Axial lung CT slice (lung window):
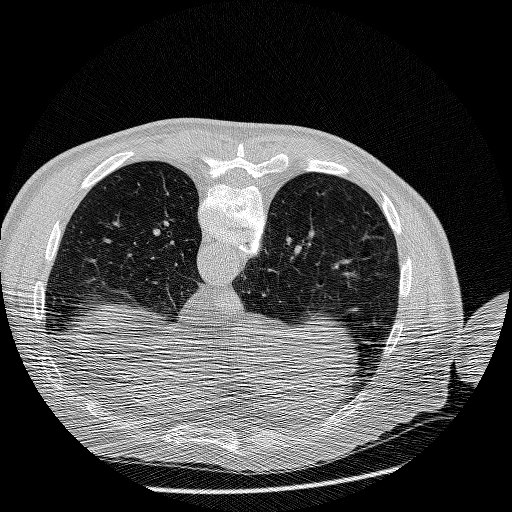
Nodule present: no